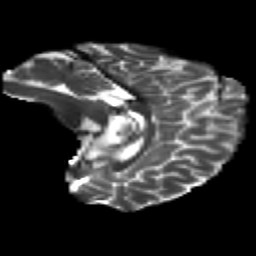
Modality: T2w
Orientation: sagittal
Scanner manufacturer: ge
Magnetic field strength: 3 T
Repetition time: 17 s
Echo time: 0.0855 s